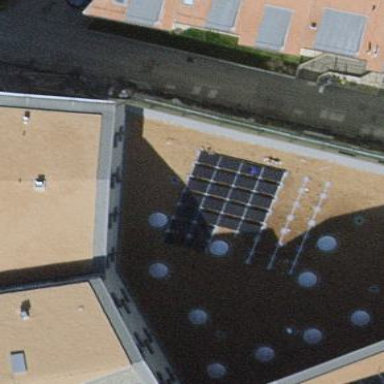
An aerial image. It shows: Solar power generator with photovoltaic panels.